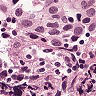
Metastatic tissue present: yes